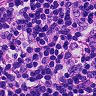
Metastatic tissue present: no